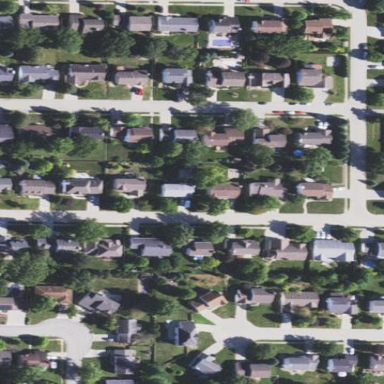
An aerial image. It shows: Neighbourhood with single-family residential houses.